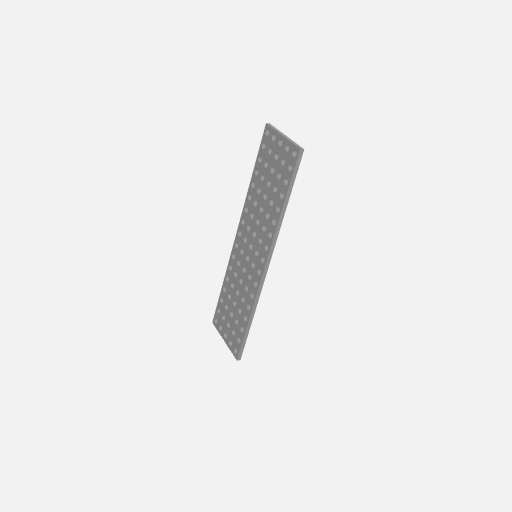
Part: GridPlate5x17H